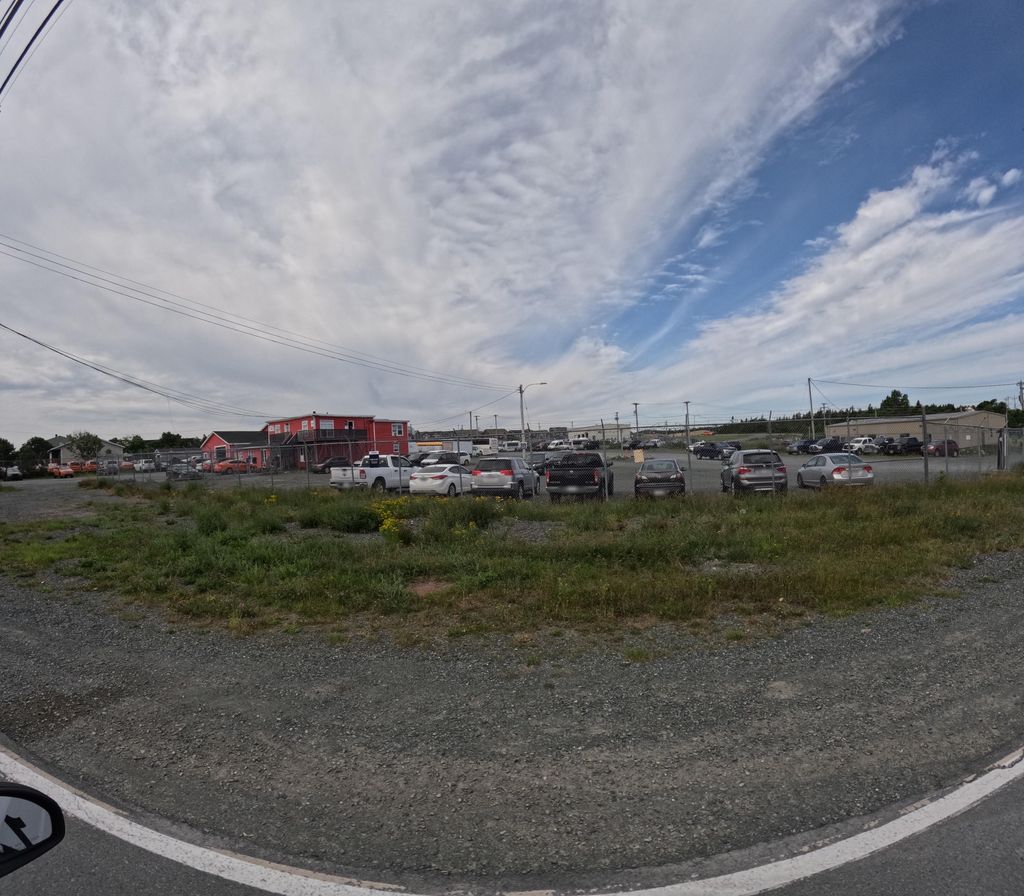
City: st_johns